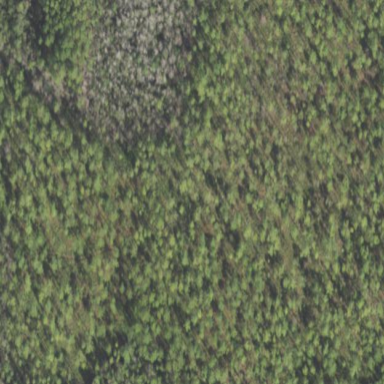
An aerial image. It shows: Woodland with needle-leaved trees.